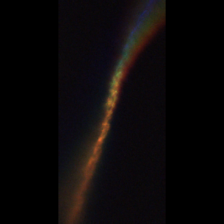
Taxon: Chaetoceros
Group: Diatoms